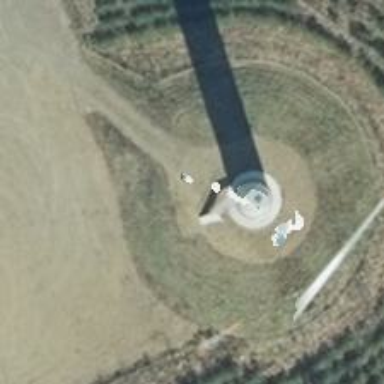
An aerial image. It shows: Wind generator in the form of horizontal axis wind turbine.